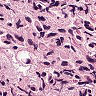
Metastatic tissue present: yes